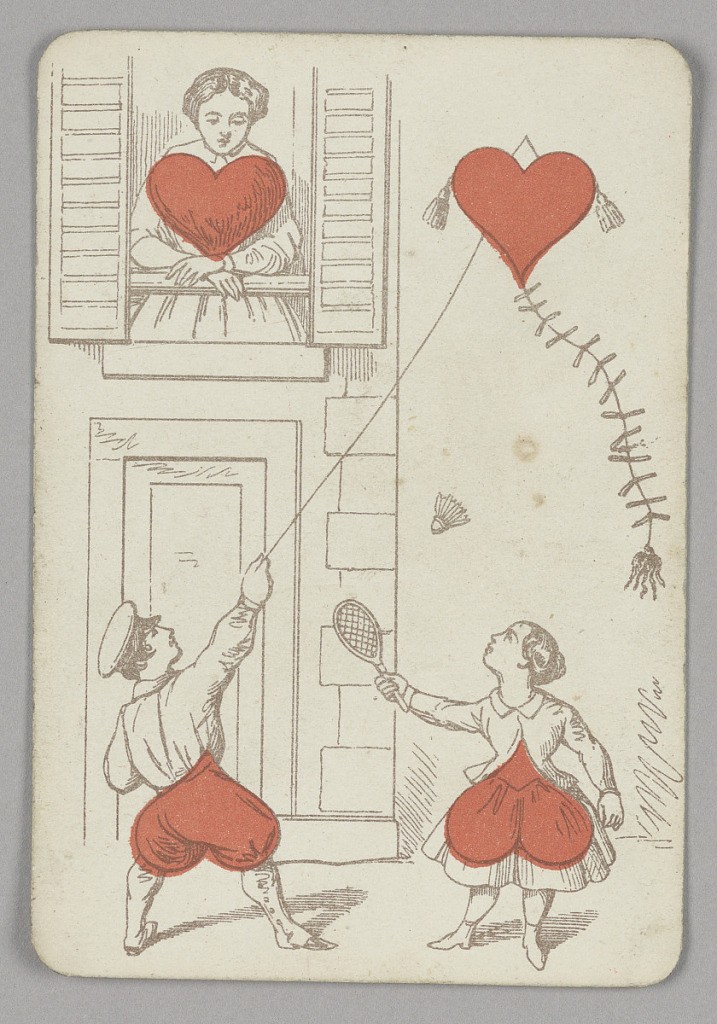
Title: Four of Hearts
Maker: E. Le Tellier, French, active late 19th century
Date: late 19th century
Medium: Lithograph on paper
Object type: Playing card
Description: Four of Hearts playing card from a pack of transformation playing cards. A scene of children playing in front of a domestic building. A boy at left in a cap flies a kite--his bottom and the kite take the form of red hearts. At right, a girl holding a racquet plays badminton; a red heart forms the skirt of her dress. At upper left, a female figure in a window surveys the children, a red heart forming the shape of her chest.